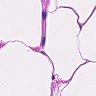
Metastatic tissue present: no